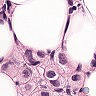
Metastatic tissue present: yes